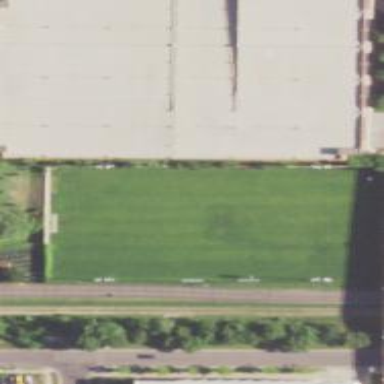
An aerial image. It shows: Soccer pitch for outdoor sports and leisure activities.